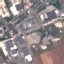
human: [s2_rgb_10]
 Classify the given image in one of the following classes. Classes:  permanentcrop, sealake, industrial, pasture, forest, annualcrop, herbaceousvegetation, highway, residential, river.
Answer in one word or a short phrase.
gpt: Industrial